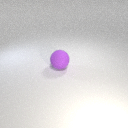
large purple rubber sphere